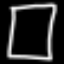
Label: square